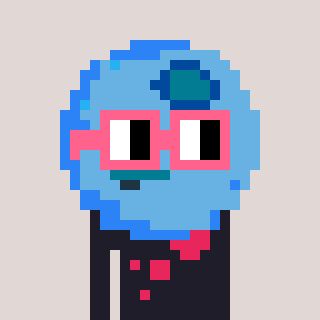
a pixel art character with square pink glasses, a blueberry-shaped head and a grayscale-colored body on a warm background